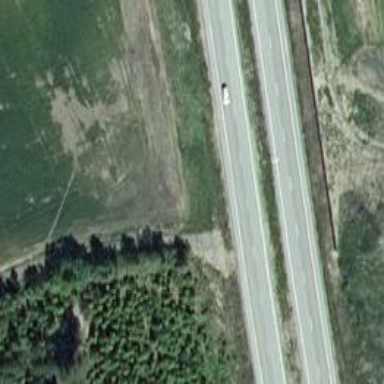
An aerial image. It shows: Asphalt motorway.